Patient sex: M
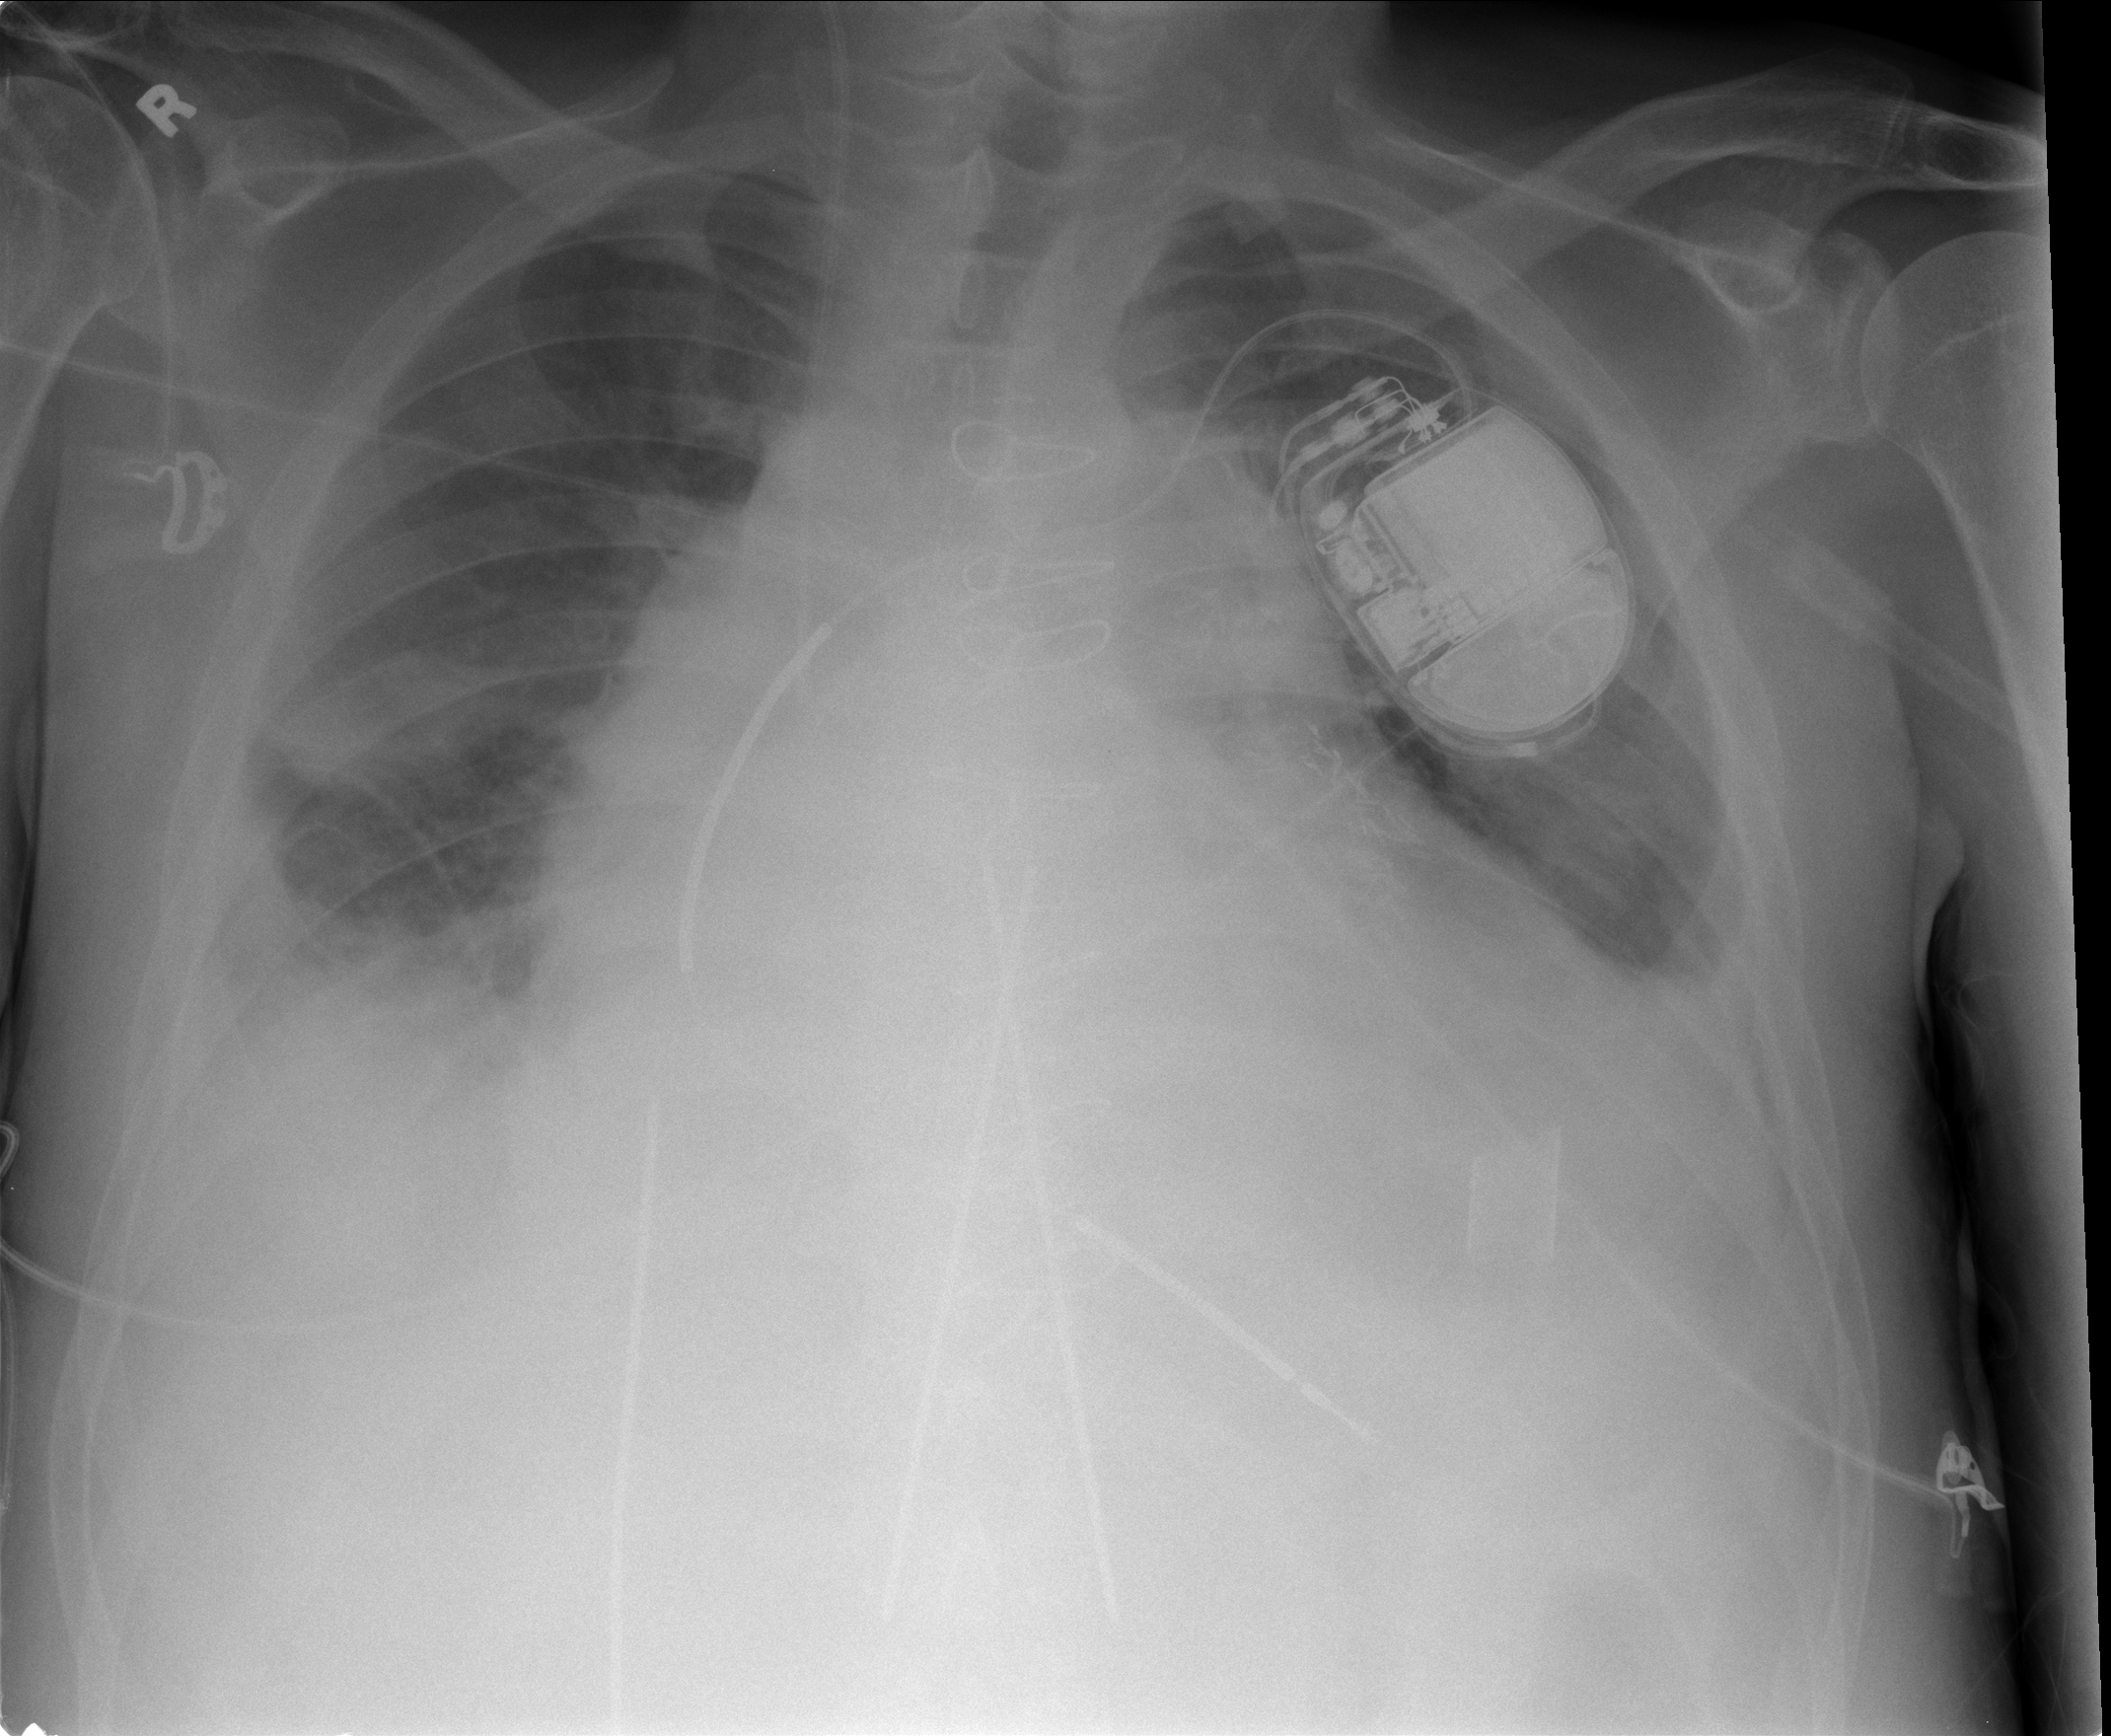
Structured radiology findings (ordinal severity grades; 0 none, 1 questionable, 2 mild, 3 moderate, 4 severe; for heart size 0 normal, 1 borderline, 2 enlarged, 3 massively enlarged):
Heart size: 3
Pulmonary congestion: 0
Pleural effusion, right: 2
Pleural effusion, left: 2
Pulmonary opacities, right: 2
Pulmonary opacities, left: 0
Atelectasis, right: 2
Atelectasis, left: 2